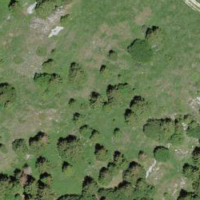
EUNIS habitat code: 23
Species observed at this site:
Sedum album